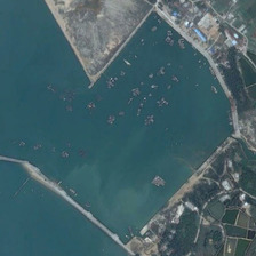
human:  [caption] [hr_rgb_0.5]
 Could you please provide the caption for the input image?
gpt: Next to the road is a densely populated area.

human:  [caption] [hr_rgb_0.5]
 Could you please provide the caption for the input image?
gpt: There is a large lawn around the port.

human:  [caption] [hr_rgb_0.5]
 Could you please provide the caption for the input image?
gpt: Around the harbor is a large area of lawn.

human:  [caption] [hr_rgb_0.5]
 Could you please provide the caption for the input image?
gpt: There is a densely populated area next to the road.

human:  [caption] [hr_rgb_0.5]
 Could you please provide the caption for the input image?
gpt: around the harbour is a large lawn area.